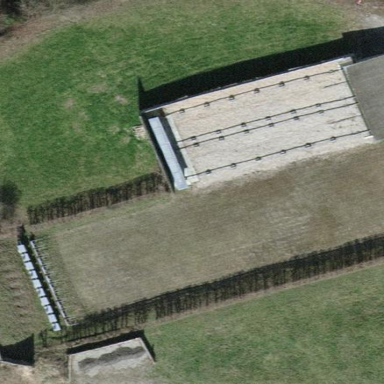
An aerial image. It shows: Shooting sport pitch.